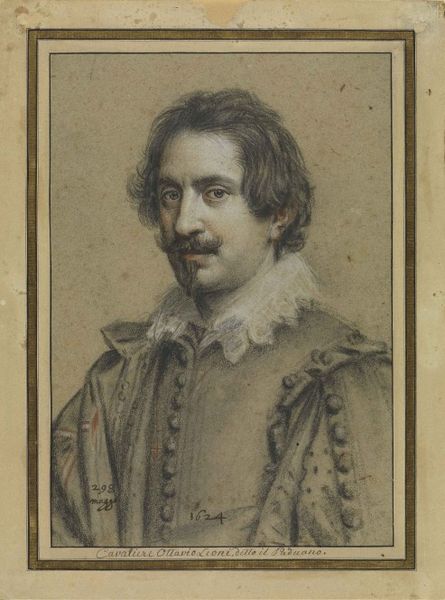
Titel: Selbstbildnis
Künstler: Ottavio Leoni
Standort: Karlsruhe
Institution: Staatliche Kunsthalle Karlsruhe
Schlagwörter: gemälde, kopf, mann, weiß, grün, braun, frankreich, grau, haar, kreide, mund, nase, ohr, pastell, profil, schwarz, stirn, zeichnung, blick, rot, beige, muster, alt, bart, hemd, jacke, schnurrbart, augen, barock, blass, falten, gesicht, kleidung, kragen, rahmen, spitze, ärmel, bild, bildnis, halskrause, herr, portrait, porträt, signatur, öl, gewand, haare, mantel, reich, kaufmann, spitzen, blatt, bruststück, kinn, knopf, lippen, ohren, potrait, spanien, schrift, wangen, leiste, italien, graphik, sigantur, sepia, bischof, kaiser, könig, schnauz, schnurbart, inschrift, büste, rüschen, knöpfe, kinnbart, knopfleiste, oberkörper, schnauzbart, schnauzer, selbstporträt, ziegenbart, kohle, arsch, druck, radierung, stich, revolution, text, uniform, soldat, selbstbildnis, kittel, koloriert, bleistift, krause, ritter, spitzbart, verziert, frontalansicht, halbprofil, portät, wams, prinz, hamd, spitzenkragen, oberlippenbart, jabot, passepartout, rembrand, kavalier, spanier, rüschenhemd, spitzbar, rüschenkragen, knopfe, weiß gehöht, musketier, portugiese, brunette, barockj, spast, schanuzbart, 1524, paspartou, 1624, kragen weiss gehöht, ziegenbarg, 298, 1298, blickt, wixxer, 17. jhdt., rittere, cavaliere, leoni, ollavio, stützkragen, cavatiere